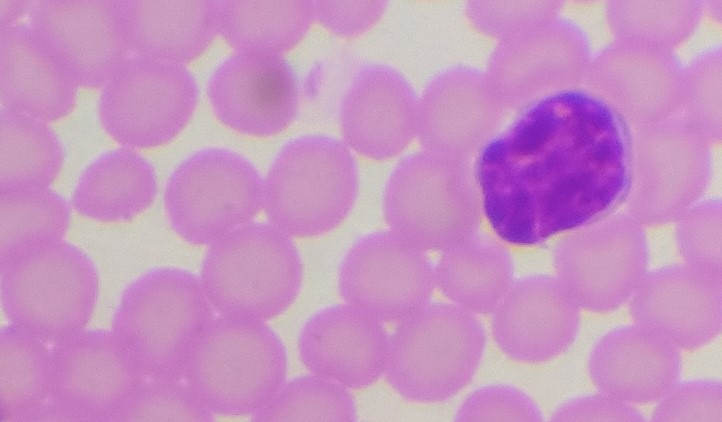
White blood cell type: Lymphocyte